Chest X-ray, PA view. Patient: 53 years old, sex F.
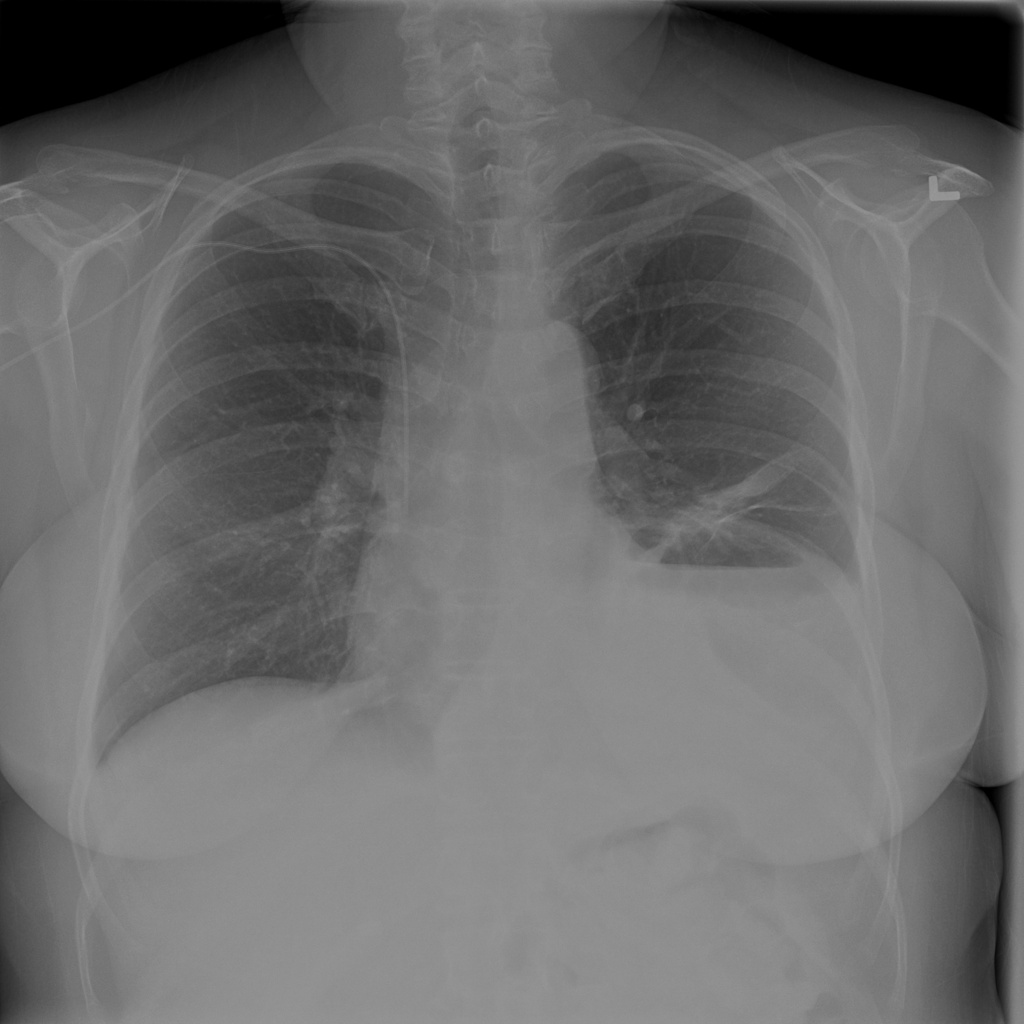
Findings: No Finding